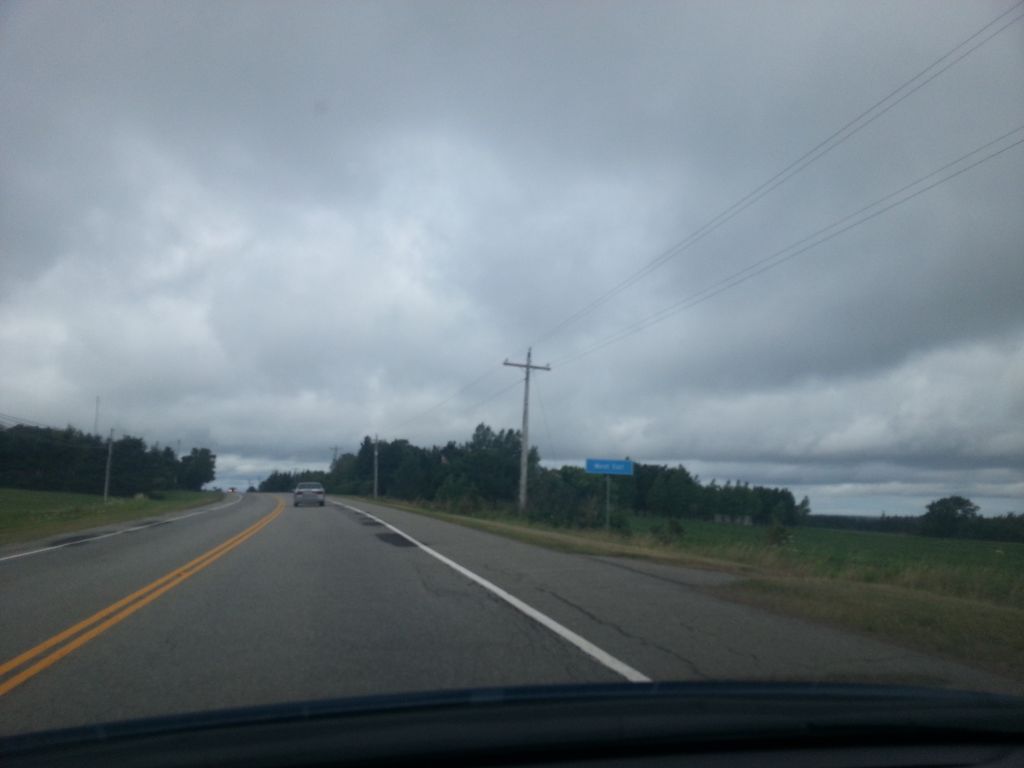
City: charlottetown